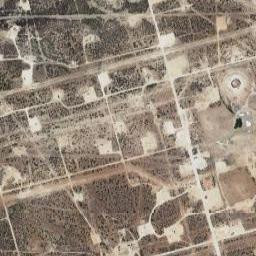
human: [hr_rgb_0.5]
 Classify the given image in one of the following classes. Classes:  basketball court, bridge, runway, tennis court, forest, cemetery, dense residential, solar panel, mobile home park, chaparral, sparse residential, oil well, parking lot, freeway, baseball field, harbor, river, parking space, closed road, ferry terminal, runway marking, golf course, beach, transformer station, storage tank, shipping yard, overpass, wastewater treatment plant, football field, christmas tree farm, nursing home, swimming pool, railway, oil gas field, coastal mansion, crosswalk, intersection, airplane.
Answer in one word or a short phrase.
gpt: oil gas field